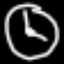
Label: clock